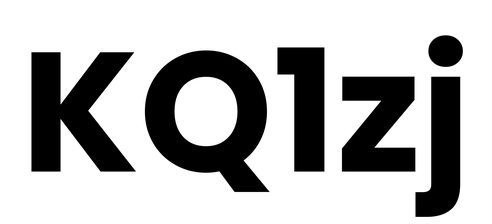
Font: Poppins-Bold